Field crop: maize
Growth stage: 1
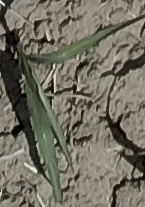
Species: sorghum